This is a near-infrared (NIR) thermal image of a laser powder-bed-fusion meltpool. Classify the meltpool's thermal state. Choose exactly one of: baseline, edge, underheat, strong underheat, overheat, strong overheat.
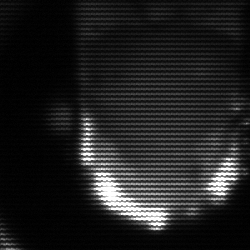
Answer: baseline